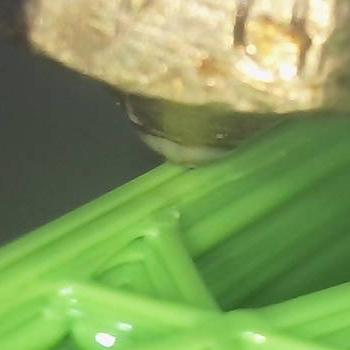
Flow rate: 49%